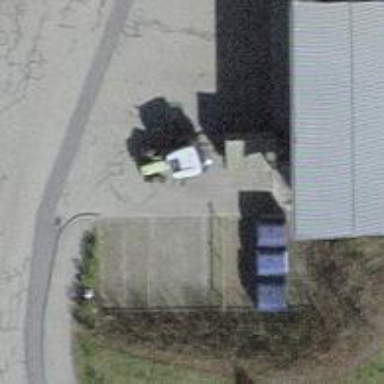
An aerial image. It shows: Recycling center for various types of waste.